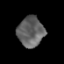
Tissue: prostate
Cell type: T cells
Senescence score: 0.306
Nuclear area (px): 776
Mean DAPI intensity: 98.905